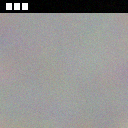
Screen state: on